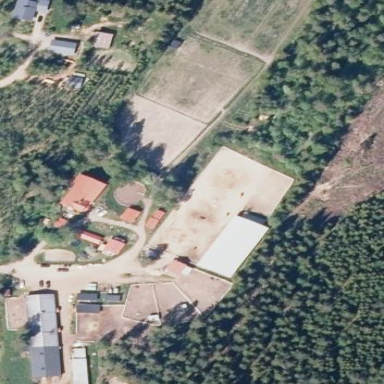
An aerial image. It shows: Area designated for equestrian sport and horse riding leisure land.